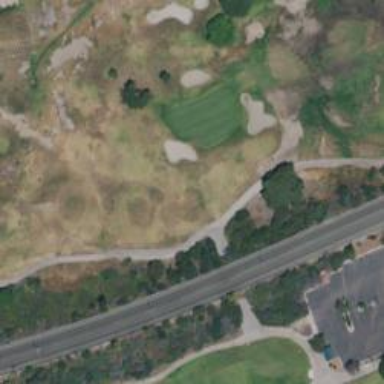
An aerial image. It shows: Golf cartpath that is also road path.